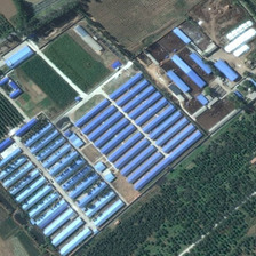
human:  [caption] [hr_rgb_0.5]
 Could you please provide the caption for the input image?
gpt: The houses in the industrial area are very tidy.

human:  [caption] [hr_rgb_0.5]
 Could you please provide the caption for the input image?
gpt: Houses in the industrial region are very neat.

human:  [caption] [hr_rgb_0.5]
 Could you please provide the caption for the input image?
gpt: Industrial houses are very clean.

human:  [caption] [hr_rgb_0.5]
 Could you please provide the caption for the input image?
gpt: The Houses of the Industrial Region are very tidy.

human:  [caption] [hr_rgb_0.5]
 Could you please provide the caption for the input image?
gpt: The houses in the industrial area are very tidy.